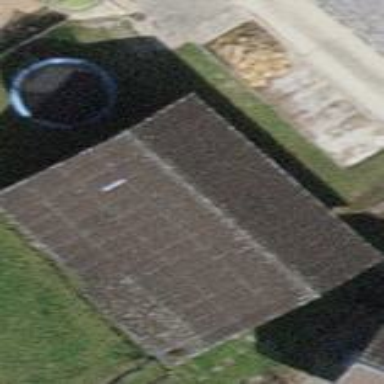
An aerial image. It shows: Building with pitched roof.